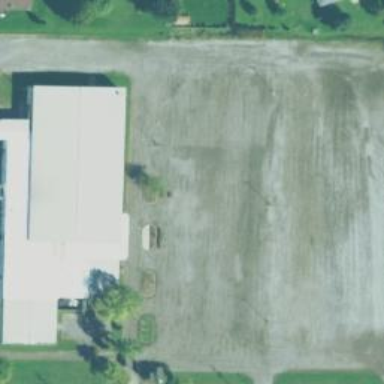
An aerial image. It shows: Unpaved parking area.